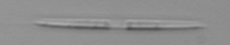
Label: Pseudo-nitzschia